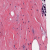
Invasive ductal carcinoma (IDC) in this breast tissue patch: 0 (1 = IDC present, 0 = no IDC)